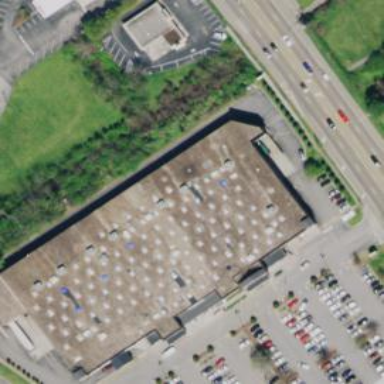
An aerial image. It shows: Supermarket.